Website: lowes
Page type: billing-address
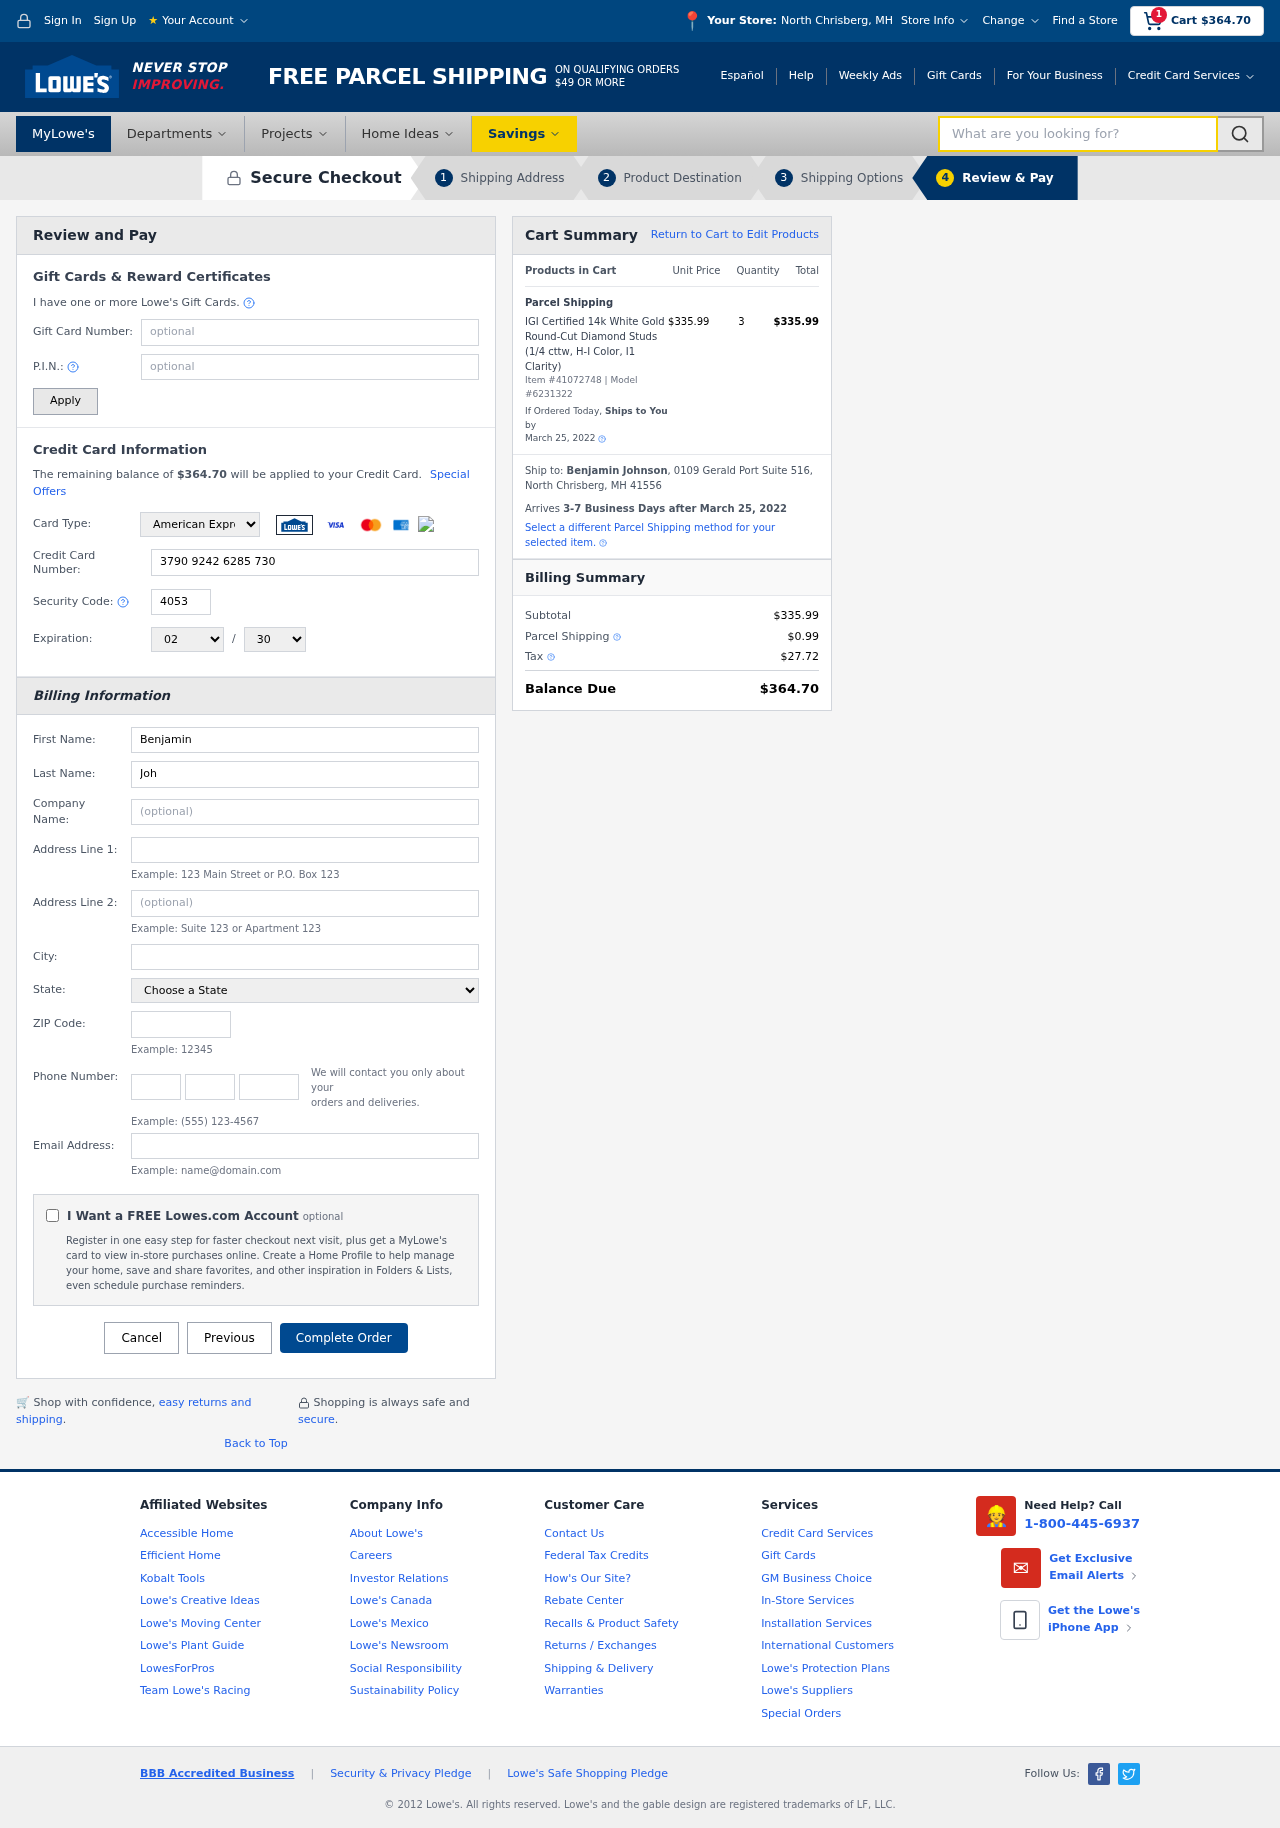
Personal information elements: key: PII_CARD_CVV
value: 4053
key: PII_CARD_EXPIRY_MONTH
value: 02
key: PII_CARD_EXPIRY_YEAR
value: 30
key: PII_CARD_NUMBER
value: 3790 9242 6285 730
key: PII_CARD_TYPE
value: American Express
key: PII_CITY
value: North Chrisberg
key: PII_CITY_STATE
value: North Chrisberg, MH
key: PII_COMPANY
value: Garrett, Powell and Moore
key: PII_EMAIL
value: benjamin.johnson@yahoo.com
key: PII_FIRSTNAME
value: Benjamin
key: PII_FULLNAME
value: Benjamin Johnson
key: PII_LASTNAME
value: Johnson
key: PII_PHONE_AREA
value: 809
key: PII_PHONE_PREFIX
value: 621
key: PII_PHONE_SUFFIX
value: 4757
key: PII_POSTCODE
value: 41556
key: PII_STATE
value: MH
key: PII_STREET
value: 0109 Gerald Port Suite 516
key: PII_CITY_STATE_ZIP
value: North Chrisberg, MH 41556
Product elements: key: PRODUCT1_NAME
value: IGI Certified 14k White Gold Round-Cut Diamond Studs (1/4 cttw, H-I Color, I1 Clarity)
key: PRODUCT1_PRICE
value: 335.99
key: PRODUCT1_QUANTITY
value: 3
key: PRODUCT_ITEM_NUMBER
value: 41072748
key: PRODUCT_MODEL_NUMBER
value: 6231322
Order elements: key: ORDER_SUBTOTAL
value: $364.70
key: ORDER_TOTAL
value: $364.70
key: ORDER_SHIPPING_DATE
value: March 25, 2022
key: ORDER_SUBTOTAL
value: $335.99
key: ORDER_DELIVERY_DATE
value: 3-7 Business Days after March 25, 2022
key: ORDER_SHIPPING_DATE2
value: March 25, 2022
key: ORDER_SUBTOTAL2
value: $335.99
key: ORDER_SHIPPING_COST
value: $0.99
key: ORDER_TAX
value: $27.72
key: ORDER_TOTAL2
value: $364.70
Search elements: key: HEADER_SEARCH
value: What are you looking for?